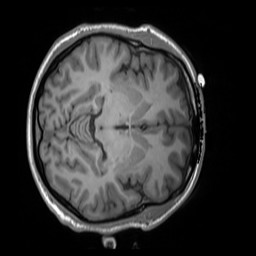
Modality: T1w
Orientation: axial
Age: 29
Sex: male
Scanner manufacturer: siemens
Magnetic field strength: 3 T
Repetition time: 1.55 s
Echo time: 0.00234 s